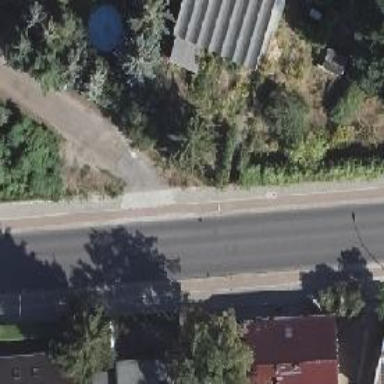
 featuring separate sidewalk and cycle track."